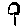
Label: flower